Question: I want to place the submit button below the colored box. What should I do to fix the layout?
Whenever I adjust the topPadding the whole covered box adjusts not the submit button
'''
import bb.cascades 1.0
'''
Page {
'''
Container {
background: Color.create("#f9f7f2");
layout: StackLayout {}
// Container for holding the title
Container {
horizontalAlignment: HorizontalAlignment.Center
layout: DockLayout {}
ImageView {
horizontalAlignment: HorizontalAlignment.Fill
verticalAlignment: VerticalAlignment.Fill
imageSource: "asset:///images/navigation_bar.png"
}
Container {
horizontalAlignment: HorizontalAlignment.Right
rightPadding: 30
topPadding: 40
layout: DockLayout {}
ImageButton {
id: btnsettings
verticalAlignment: VerticalAlignment.Center
defaultImageSource: "asset:///images/navbar_icon_settings.png"
onClicked: {
// show settings page when the button is clicked
cppObj.onSettingsClicked();
}
}
}
}
Container {
topPadding: 20
leftPadding: 20
rightPadding: 20
bottomPadding: 20
background: Color.create("#F4E9E1");
horizontalAlignment: HorizontalAlignment.Fill
layout: StackLayout {}
Label {
verticalAlignment: VerticalAlignment.Center
horizontalAlignment: HorizontalAlignment.Left
text: "Add Projects"
textStyle {
// fontFamily: FontStyle.Default.Myriad
// fontSize: 36
color: Color.create("#60323C")
}
}
}
ScrollView {
scrollViewProperties {
scrollMode: ScrollMode.Vertical
}
Container {
verticalAlignment: VerticalAlignment.Center
horizontalAlignment: HorizontalAlignment.Center
Divider {}
Container {
rightPadding: 30
leftPadding: rightPadding
bottomPadding: 40
topPadding: 20
verticalAlignment: VerticalAlignment.Bottom
layout: DockLayout {}
ImageView {
horizontalAlignment: HorizontalAlignment.Center
verticalAlignment: VerticalAlignment.Center
topMargin: 40
imageSource: "asset:///images/create_project_frame.png"
}
Container {
horizontalAlignment: HorizontalAlignment.Center
leftPadding: 70
rightPadding: 70
topPadding: 60
Label {
horizontalAlignment: HorizontalAlignment.Center
verticalAlignment: VerticalAlignment.Center
text: qsTr("Create a Project")
}
}
Container {
leftPadding: 70
rightPadding: 70
topPadding: 150
TextField {
id: tfMemberName
input.submitKey: SubmitKey.Next
topPadding: 50
hintText: qsTr("project name")
}
}
Container {
rightPadding: 30
leftPadding: rightPadding
bottomPadding: 20
verticalAlignment: VerticalAlignment.Bottom
layout: DockLayout {}
ImageView {
horizontalAlignment: HorizontalAlignment.Center
verticalAlignment: VerticalAlignment.Center
topMargin: 40
imageSource: "asset:///images/add_member_frame.png"
}
Container {
horizontalAlignment: HorizontalAlignment.Center
leftPadding: 70
rightPadding: 70
topPadding: 60
Label {
horizontalAlignment: HorizontalAlignment.Center
verticalAlignment: VerticalAlignment.Center
text: qsTr("Add a Member")
}
}
Container {
leftPadding: 70
rightPadding: 70
topPadding: 150
TextField {
id: tfEmail
input.submitKey: SubmitKey.Next
topPadding: 40
hintText: qsTr("email address")
}
}
Container {
horizontalAlignment: HorizontalAlignment.Left
verticalAlignment: VerticalAlignment.Center
topPadding: 250
leftPadding: 180
layout: DockLayout {}
ImageButton {
id: btnaddmore
defaultImageSource: "asset:///images/button_add.png"
onClicked: {
controller.showProjectsPage(); /*var projectsPage = page.createObject();
navPane.push(projectsPage);*/
}
}
}
Container {
horizontalAlignment: HorizontalAlignment.Right
rightPadding: 250
topPadding: 310
Label {
horizontalAlignment: HorizontalAlignment.Right
text: qsTr("add more")
}
}
}
}
}
ImageButton {
id: btnsubmit
horizontalAlignment: HorizontalAlignment.Center
defaultImageSource: "asset:///images/button_submit.png"
}
}
}
/*actions: [
ActionItem {
title: qsTr ("Add Project")
imageSource: "asset:///images/actionbar_icon_add.png"
ActionBar.placement: ActionBarPlacement.OnBar
/*onTriggered: {
_projects.addProjects()
navigationPane.push(addProjects.createObject())
}
}
]*/
'''
}
I want to achieve this look

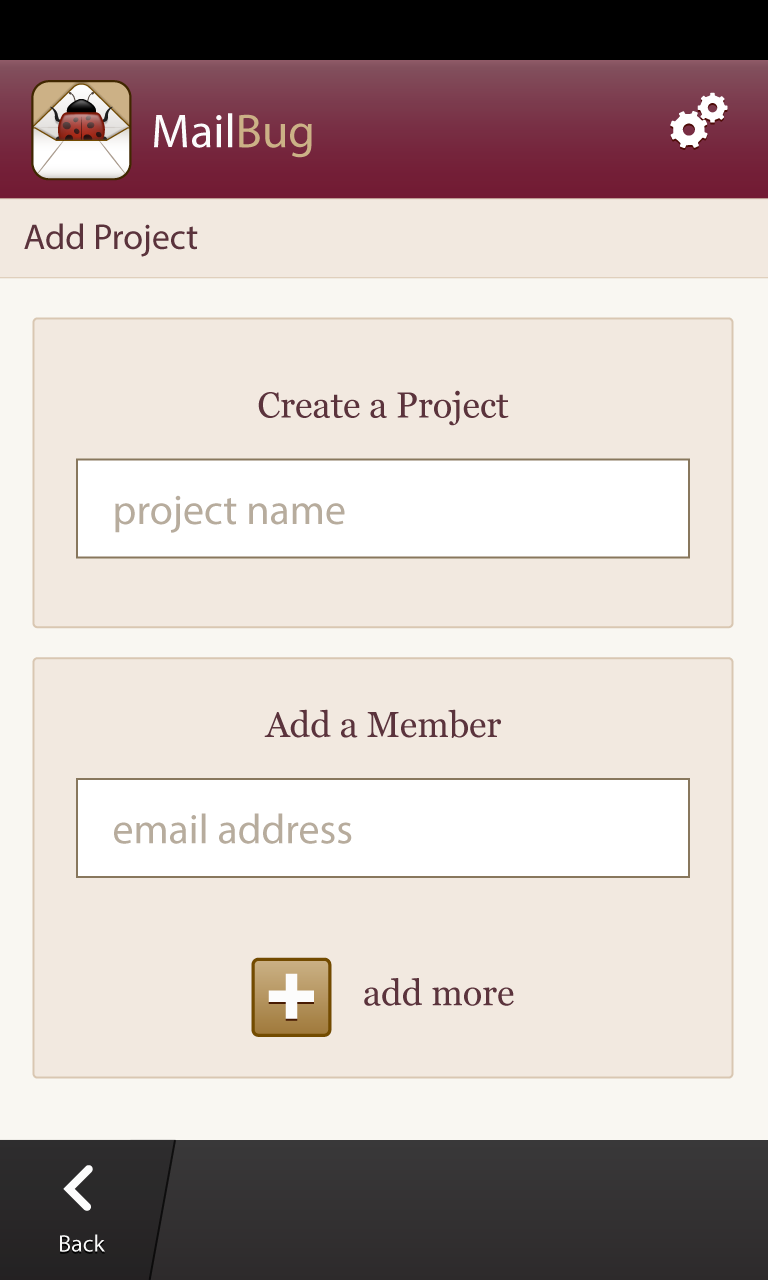
Answer: If I got you right, this code
'''
import bb.cascades 1.0
Page {
// [0]
Container {
background: Color.Gray
topPadding: 40
leftPadding: 20
rightPadding: leftPadding
bottomPadding: topPadding
layout: StackLayout {
}
// [1]
Container {
leftPadding: 40
rightPadding: leftPadding
background: Color.Red
maxHeight: 350
// [2]
Container {
layoutProperties: StackLayoutProperties {
spaceQuota: 1.5
}
Label {
horizontalAlignment: HorizontalAlignment.Center
text: "Add a Member"
}
TextField {
horizontalAlignment: HorizontalAlignment.Center
hintText: "email address"
}
} // [2]
Container {
layoutProperties: StackLayoutProperties {
spaceQuota: 1
}
horizontalAlignment: HorizontalAlignment.Center
Container {
layout: StackLayout {
orientation: LayoutOrientation.LeftToRight
}
Button {
text: "+"
}
Label {
verticalAlignment: VerticalAlignment.Center
text: "add more"
}
}
}
} //[1]
Button {
horizontalAlignment: HorizontalAlignment.Center
text: "Button submit"
}
} // [0]
}
'''
will give you the following layout:

Simply replace 'Buttons' with your custom 'ImageButtons'